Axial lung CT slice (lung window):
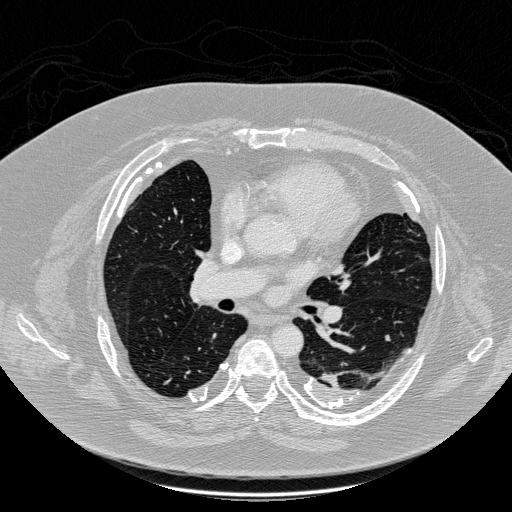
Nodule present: yes
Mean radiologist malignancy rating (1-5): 2.667